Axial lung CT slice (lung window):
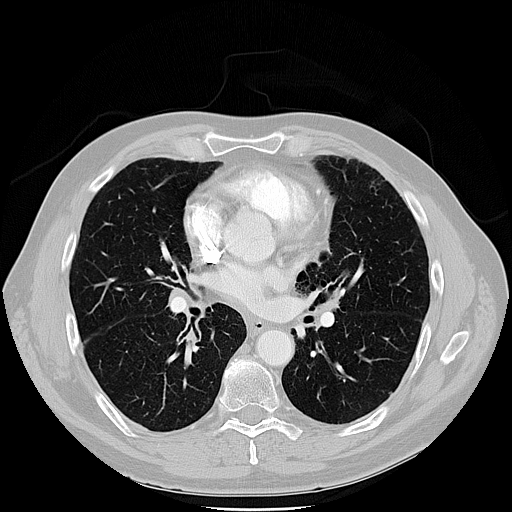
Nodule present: no